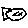
Label: fish